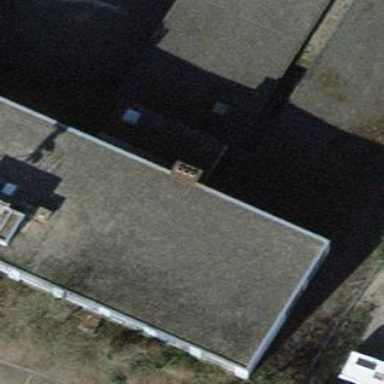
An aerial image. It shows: Industrial building.